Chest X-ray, AP view. Patient: 35 years old, sex F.
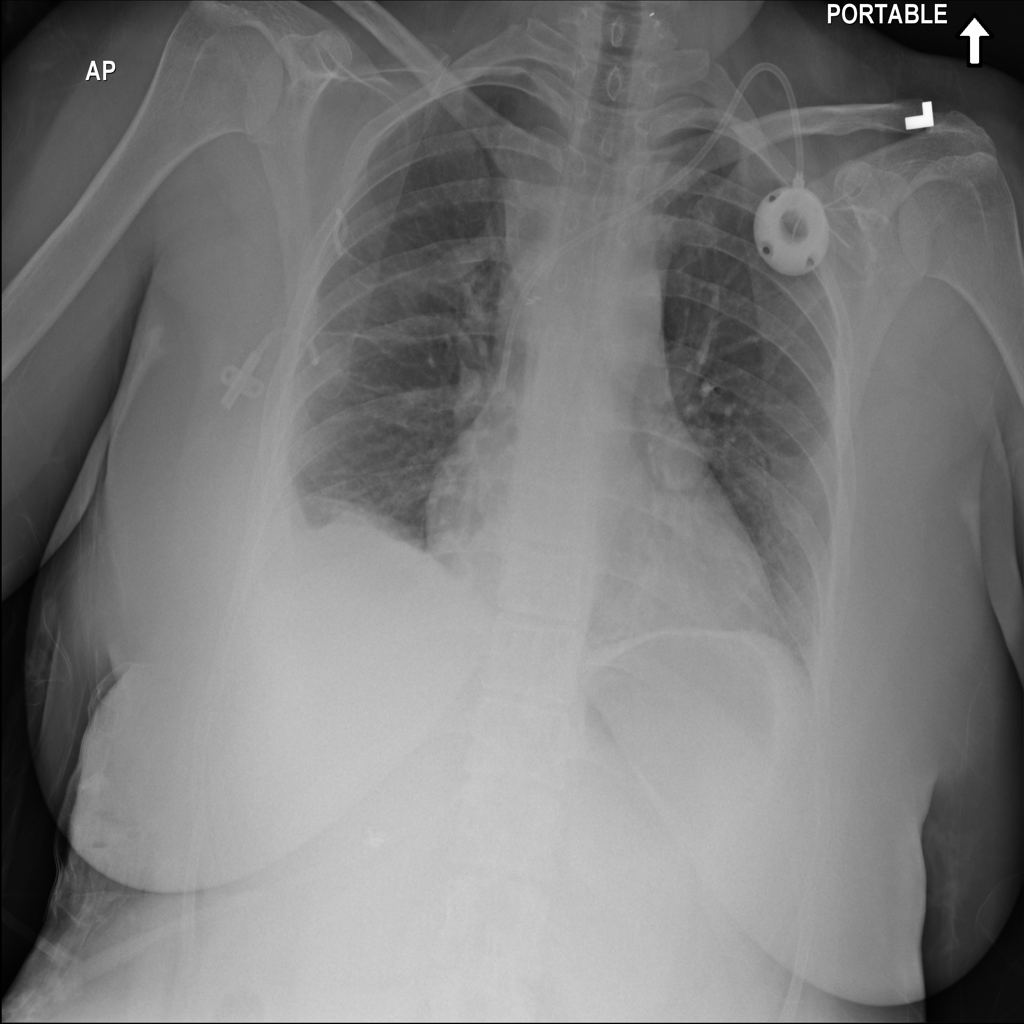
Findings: Atelectasis, Effusion, Pneumothorax